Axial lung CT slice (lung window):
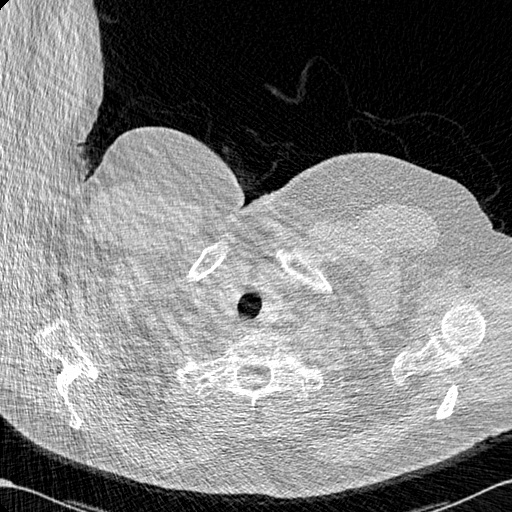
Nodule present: no